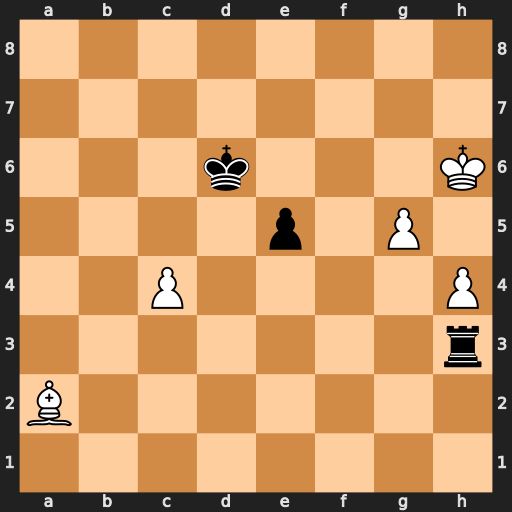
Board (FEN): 8/8/3k3K/4p1P1/2P4P/7r/B7/8
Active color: w
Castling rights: -
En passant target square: -
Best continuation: h5 e4 Bb1 e3 Bd3